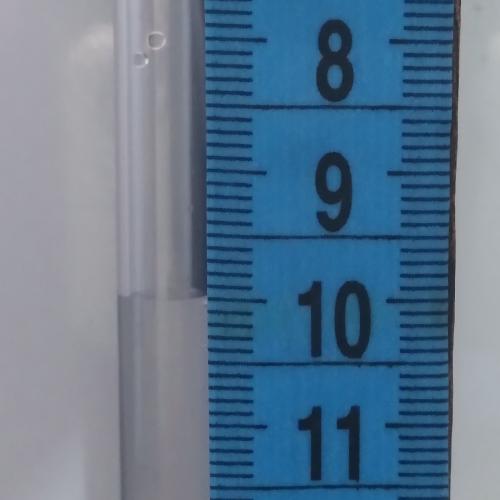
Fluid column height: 10.0 cm